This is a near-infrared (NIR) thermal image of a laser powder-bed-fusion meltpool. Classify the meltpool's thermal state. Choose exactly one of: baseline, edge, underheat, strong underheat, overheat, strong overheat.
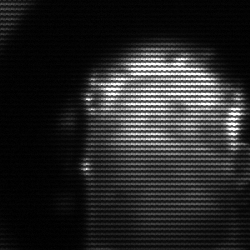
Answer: baseline